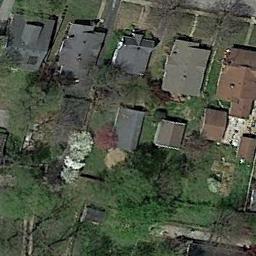
Label: residential